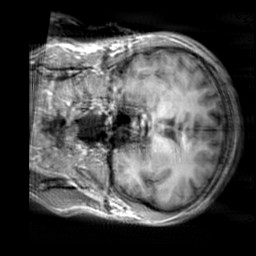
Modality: T1w
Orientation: coronal
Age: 29
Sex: male
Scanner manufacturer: siemens
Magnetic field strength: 3 T
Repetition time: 2.3 s
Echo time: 0.00303 s